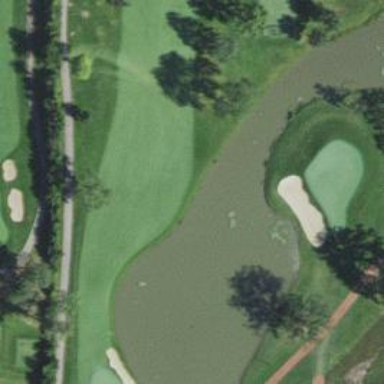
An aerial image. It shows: View of golf hole.